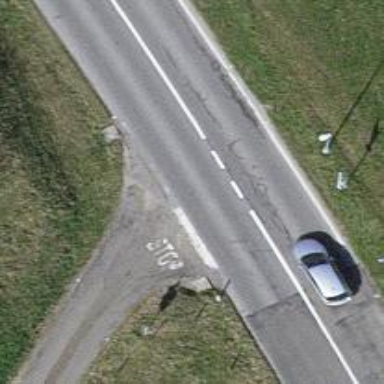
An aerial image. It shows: Secondary road with asphalt surface.